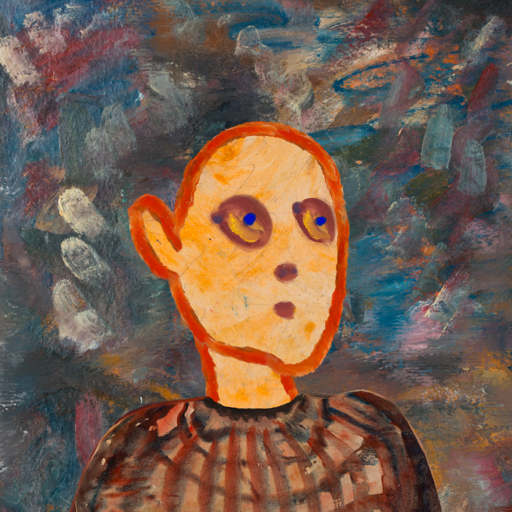
Background: Boggyland, Head And Neck Side: Experience, Face Side: Mother_And_Son_Son, Bust: Orphan, Hair Side: Blank, Head Accessory: Blank, Second Necklace: Blank, Necklace: Blank, Baby: Blank